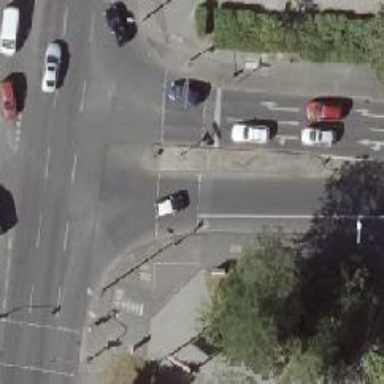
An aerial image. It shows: Road with traffic signals.